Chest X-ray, PA view. Patient: 63 years old, sex M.
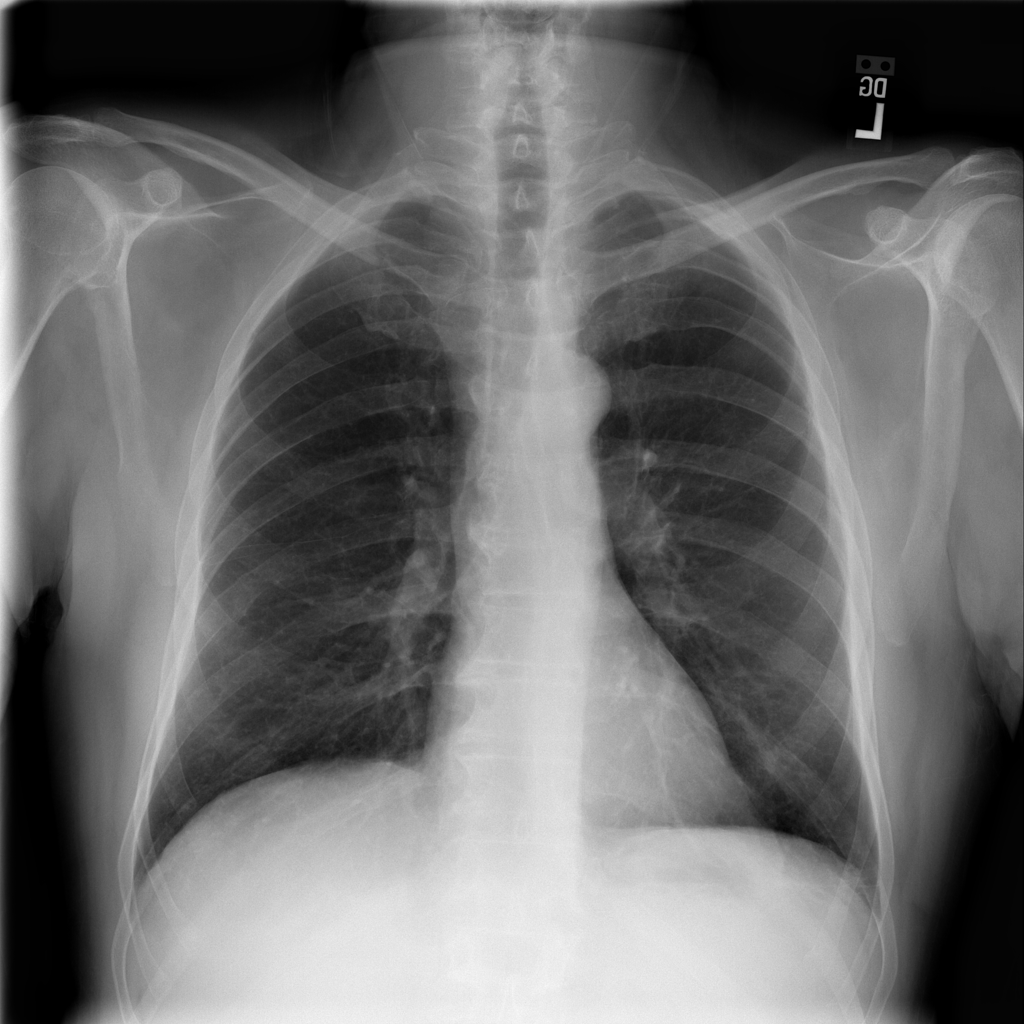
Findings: No Finding